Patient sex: M
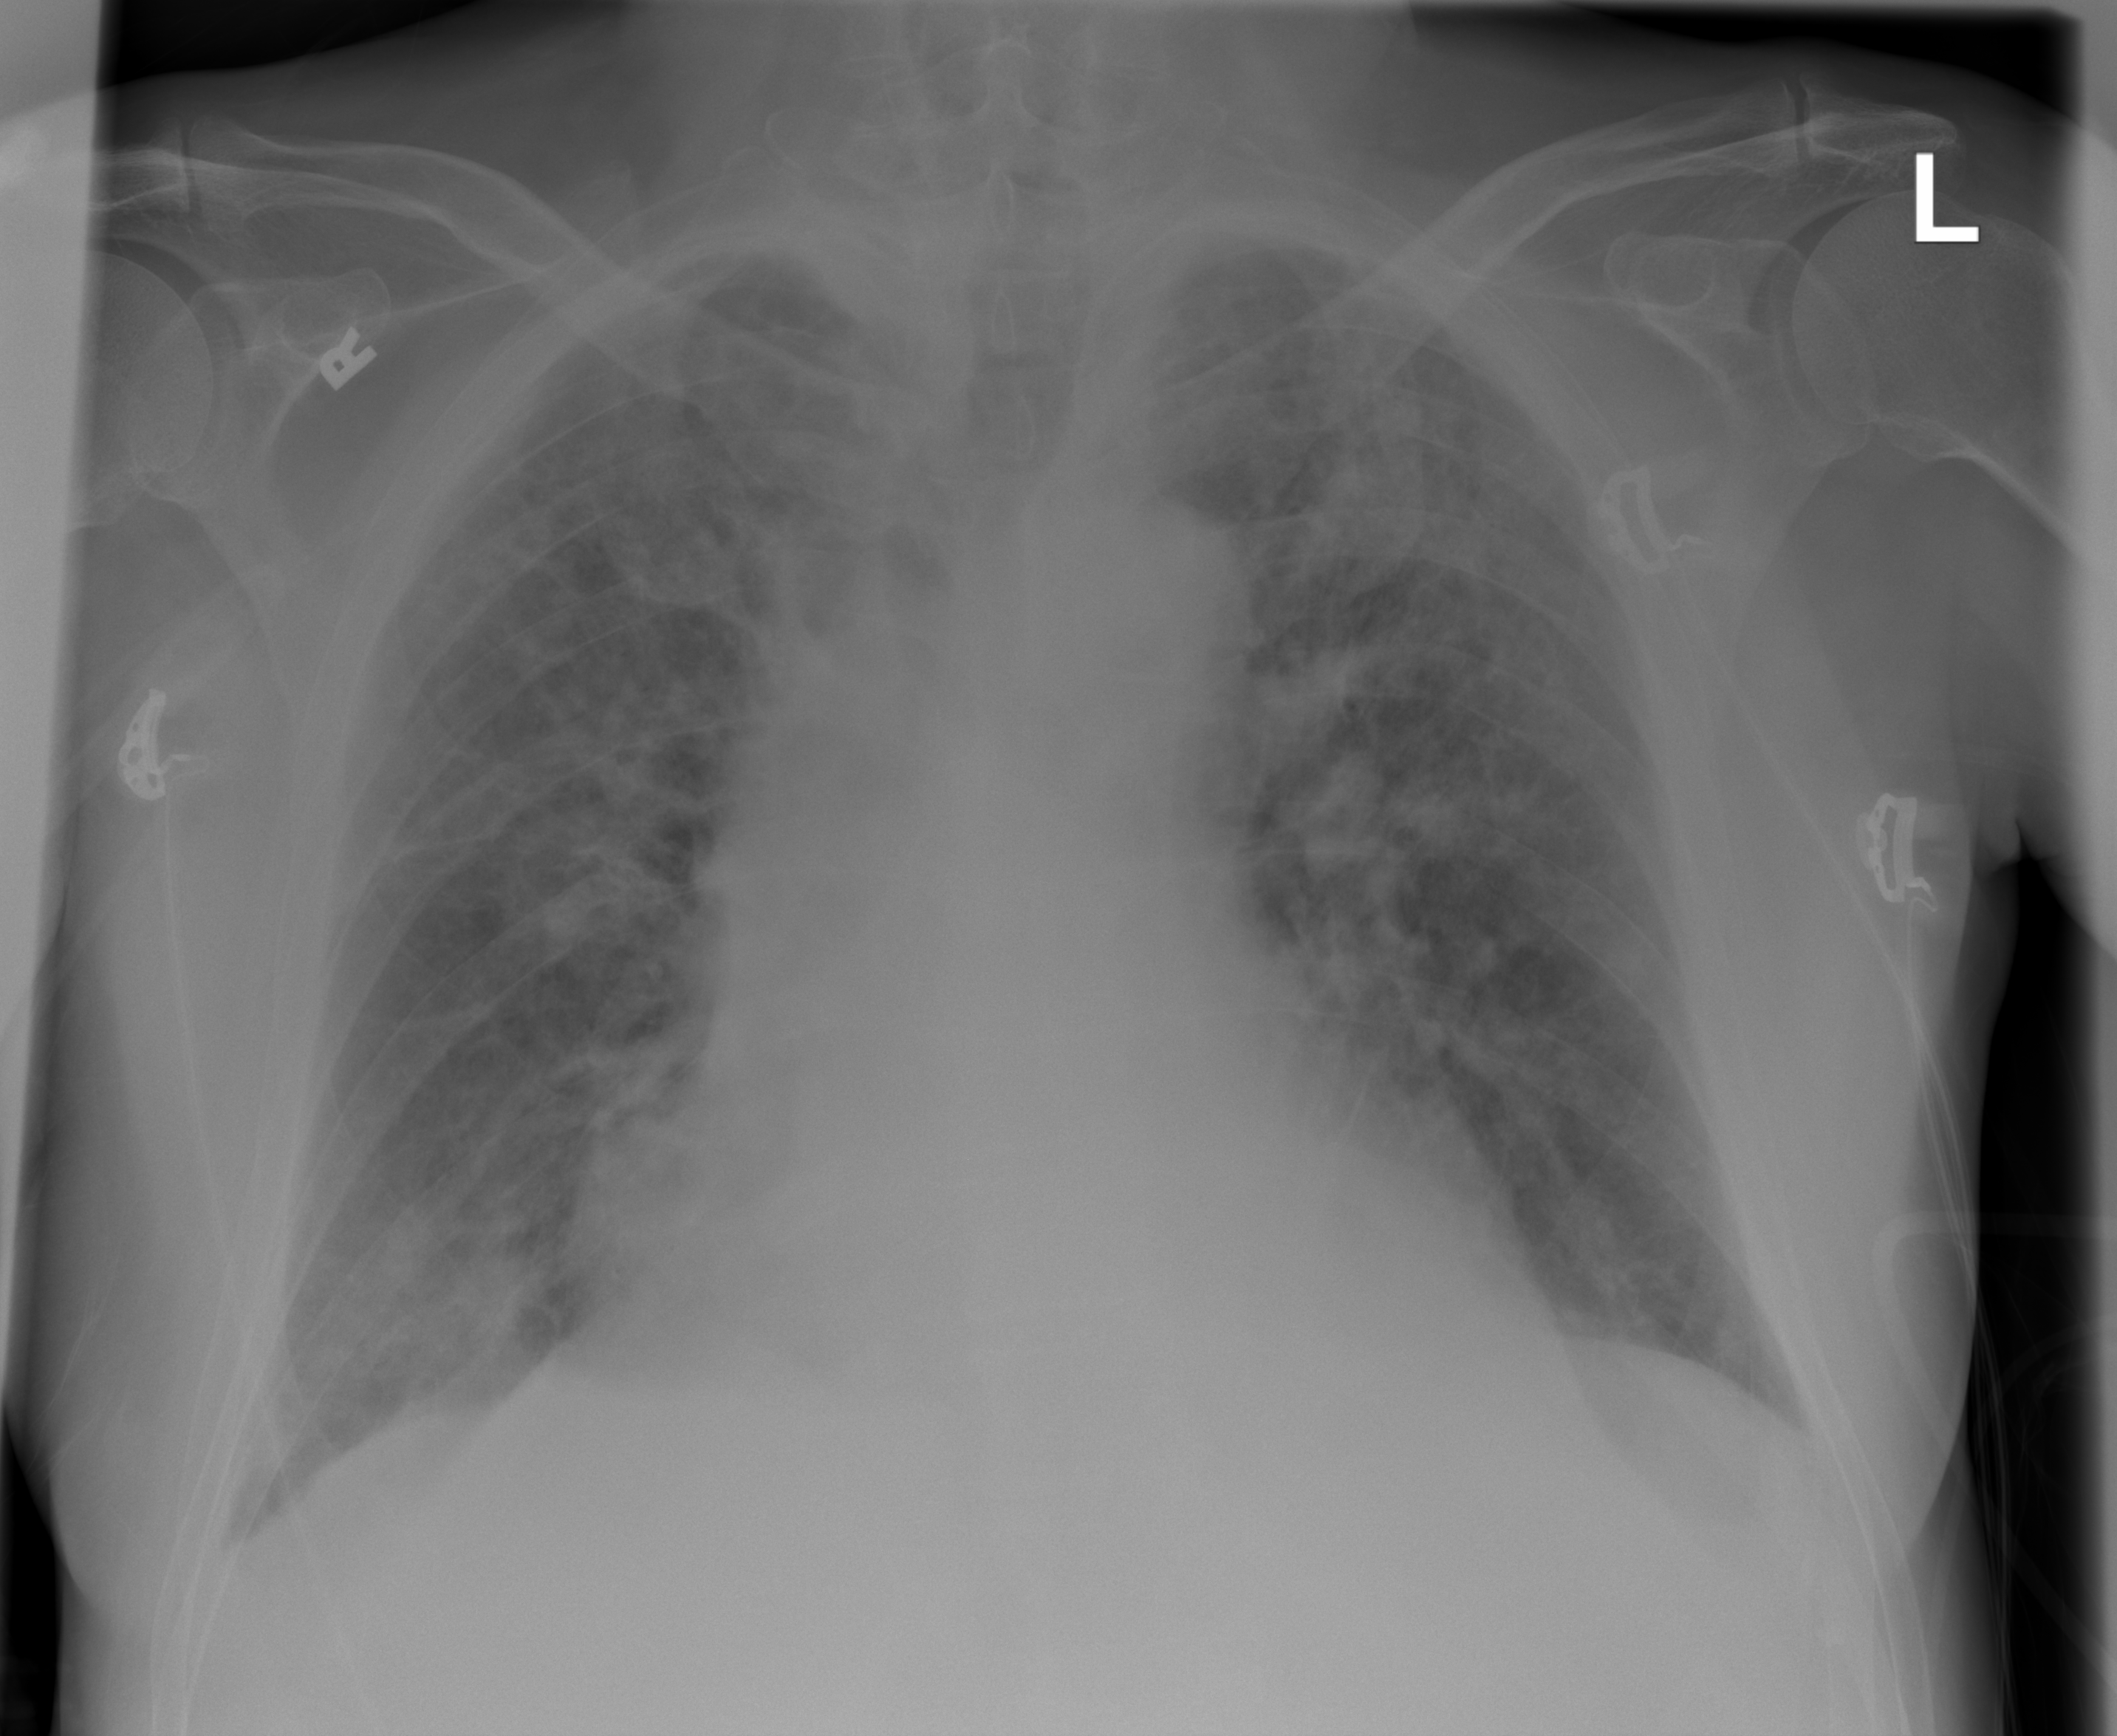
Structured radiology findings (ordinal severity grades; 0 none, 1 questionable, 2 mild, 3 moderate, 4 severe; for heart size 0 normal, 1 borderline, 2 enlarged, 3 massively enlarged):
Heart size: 2
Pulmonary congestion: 3
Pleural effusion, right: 1
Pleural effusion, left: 0
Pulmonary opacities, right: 3
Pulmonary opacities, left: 3
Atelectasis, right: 3
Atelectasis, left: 3